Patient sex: F
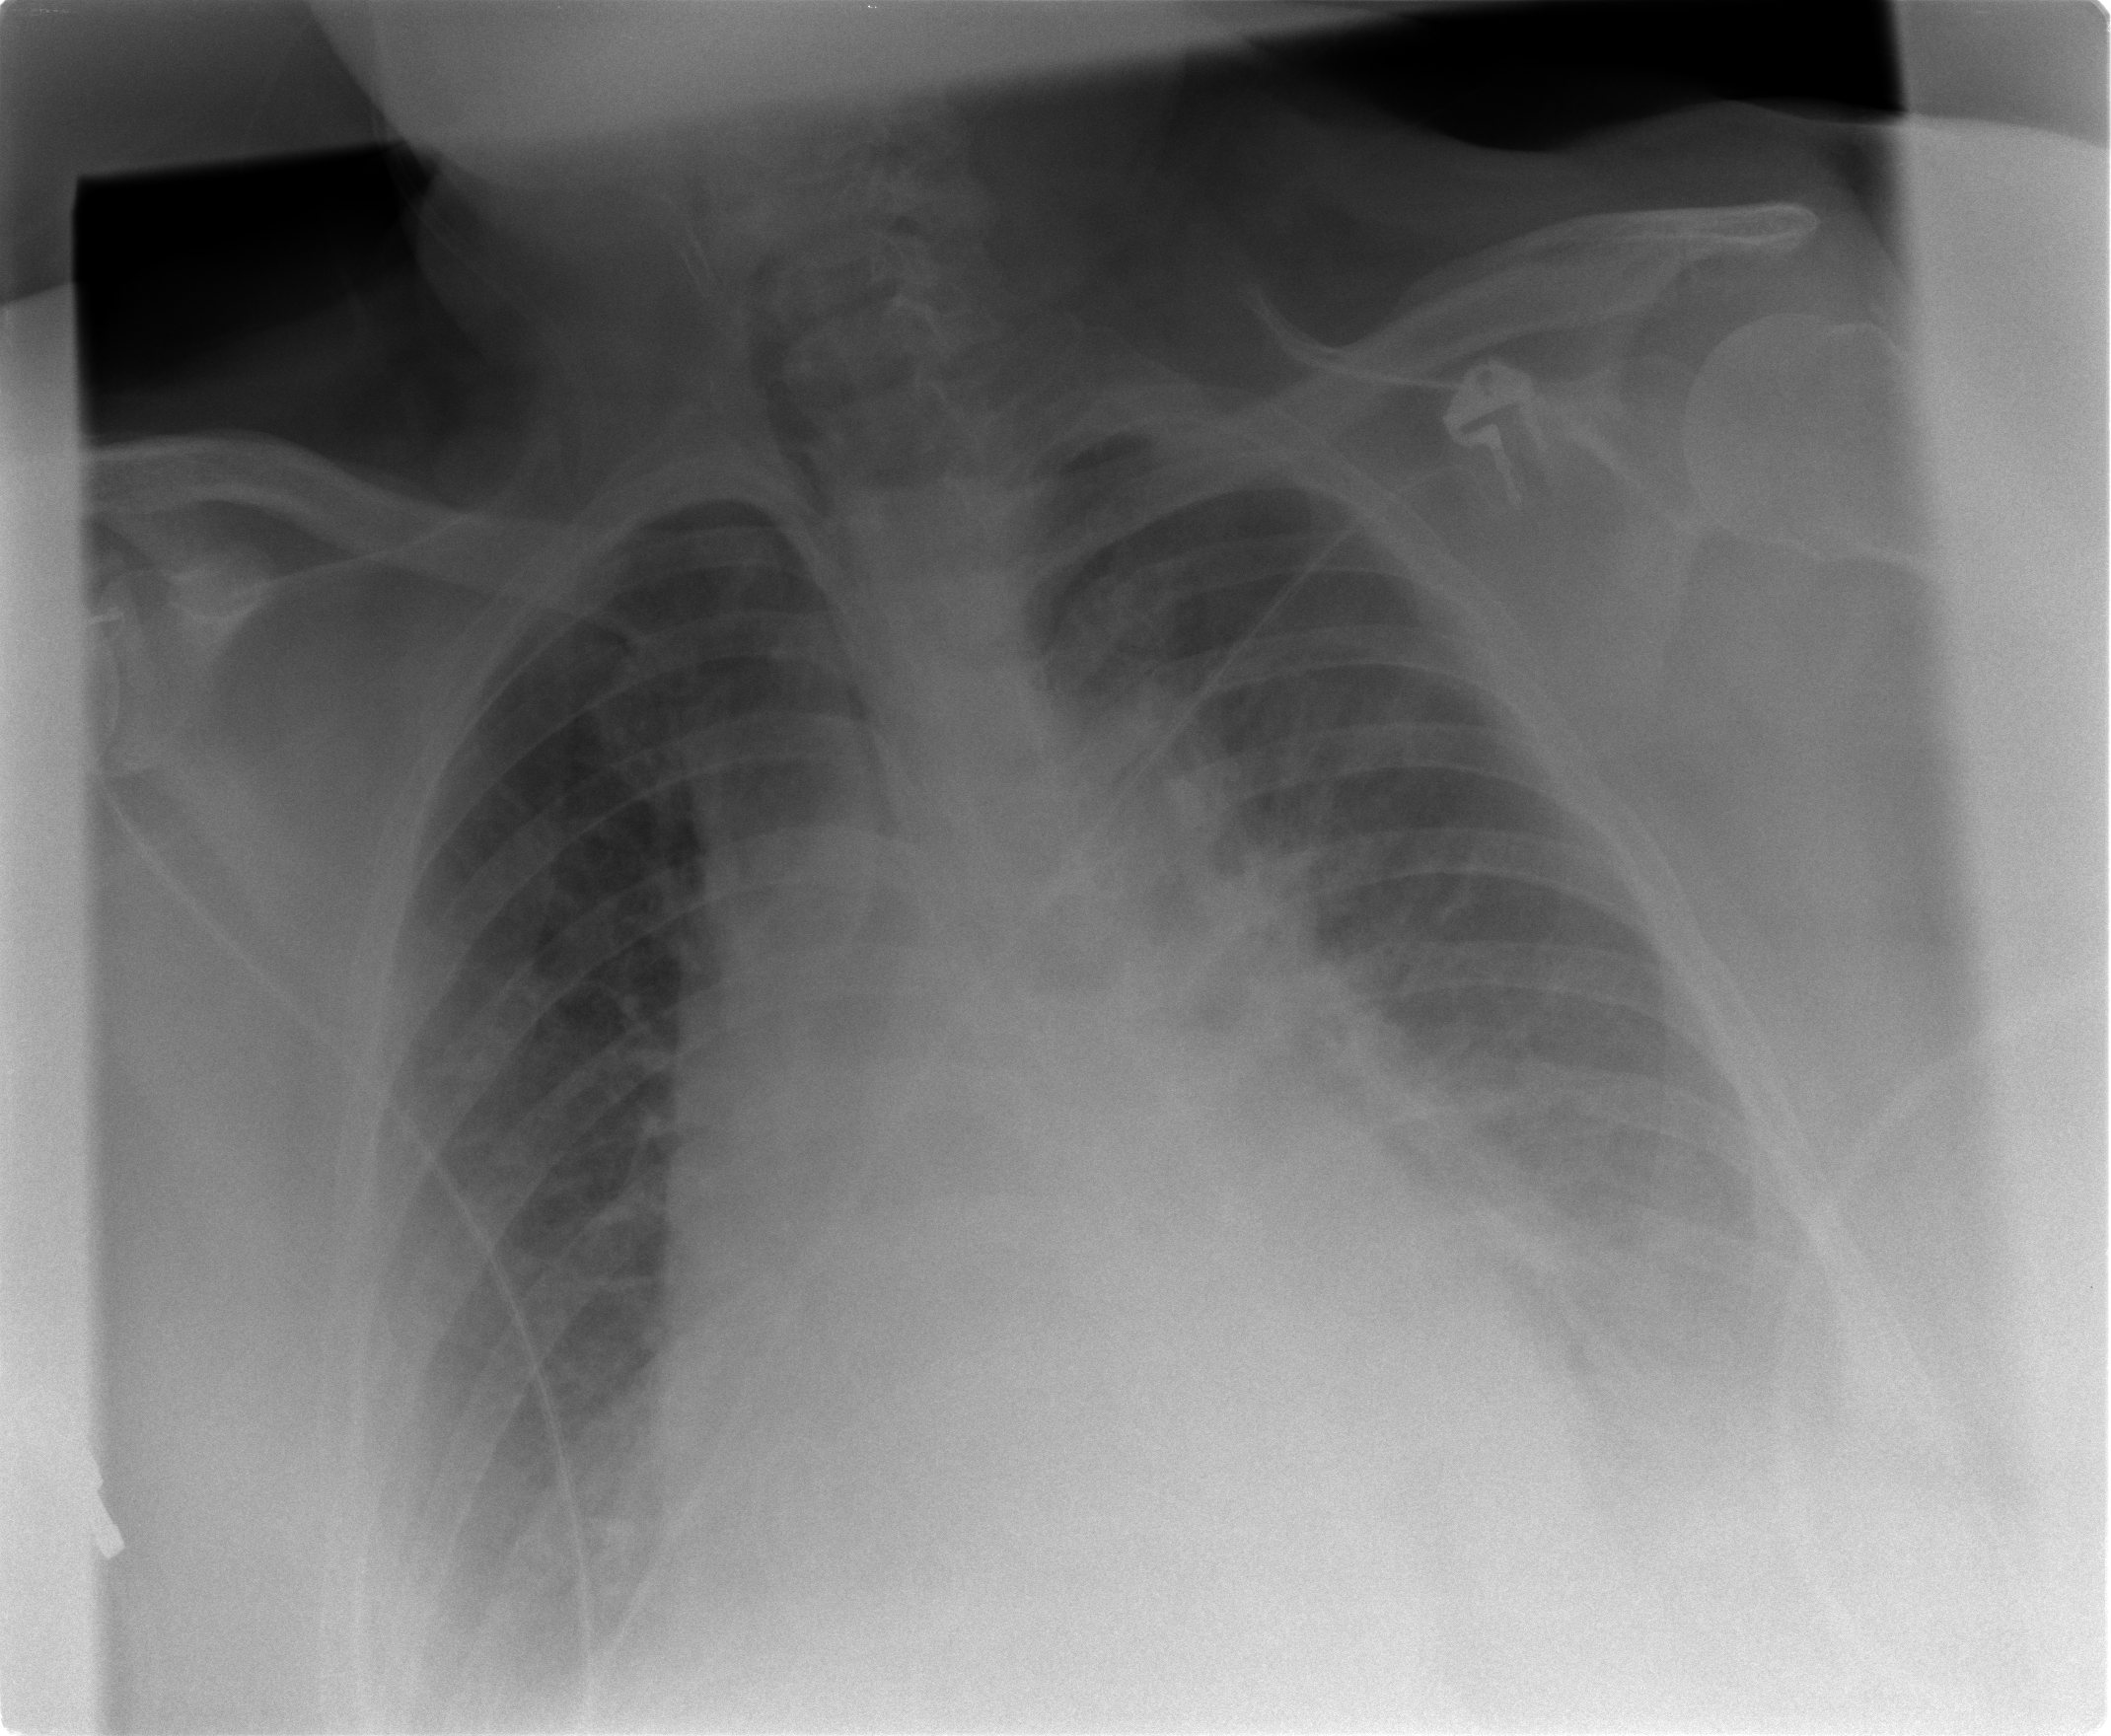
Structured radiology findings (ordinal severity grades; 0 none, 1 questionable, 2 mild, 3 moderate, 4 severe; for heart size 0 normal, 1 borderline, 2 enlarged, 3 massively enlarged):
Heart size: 2
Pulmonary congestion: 2
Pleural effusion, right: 2
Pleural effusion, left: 3
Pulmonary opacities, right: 2
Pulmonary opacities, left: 2
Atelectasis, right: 2
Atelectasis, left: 2